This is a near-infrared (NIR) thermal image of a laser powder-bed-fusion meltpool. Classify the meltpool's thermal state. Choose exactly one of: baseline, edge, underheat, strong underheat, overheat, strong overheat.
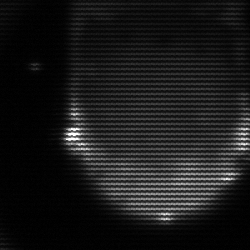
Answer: edge